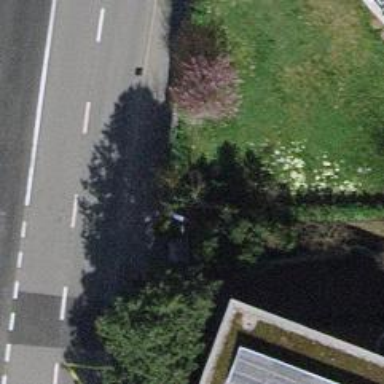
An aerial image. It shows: Sidewalk.